Chest X-ray. View position: AP
Patient age: 43
Patient sex: F
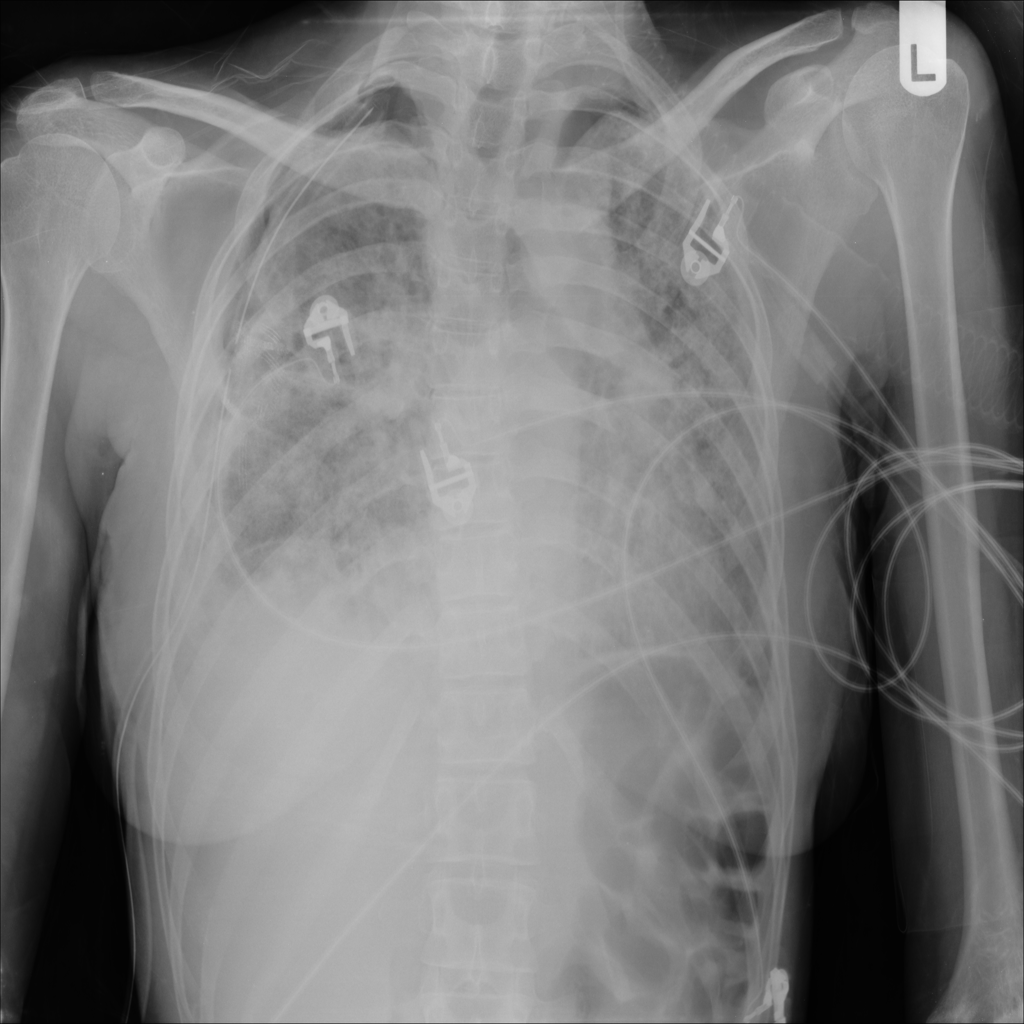
Finding: Pneumothorax